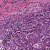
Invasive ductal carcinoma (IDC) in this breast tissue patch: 1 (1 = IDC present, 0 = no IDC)